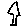
Label: tree